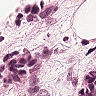
Metastatic tissue present: yes